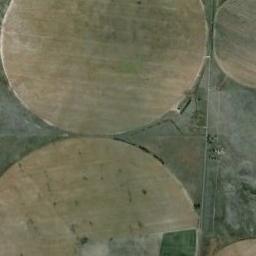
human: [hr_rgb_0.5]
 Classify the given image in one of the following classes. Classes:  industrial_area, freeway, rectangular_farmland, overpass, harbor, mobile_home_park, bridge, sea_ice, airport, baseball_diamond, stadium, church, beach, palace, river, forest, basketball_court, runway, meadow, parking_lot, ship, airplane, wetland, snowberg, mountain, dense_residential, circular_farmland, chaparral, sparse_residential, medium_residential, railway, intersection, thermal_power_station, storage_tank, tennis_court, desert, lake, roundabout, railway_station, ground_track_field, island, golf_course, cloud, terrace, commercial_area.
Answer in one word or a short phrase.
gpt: circular_farmland